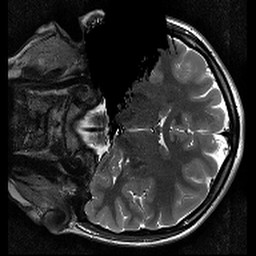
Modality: T2w
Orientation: coronal